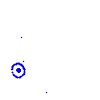
Particle: pion